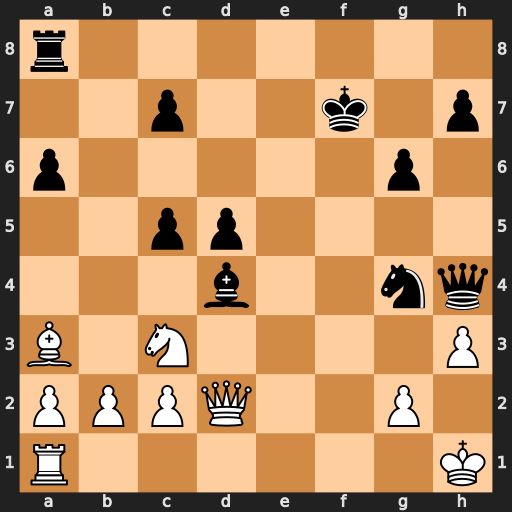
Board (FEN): r7/2p2k1p/p5p1/2pp4/3b2nq/B1N4P/PPPQ2P1/R6K
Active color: w
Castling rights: -
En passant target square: -
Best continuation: Qf4+ Ke6 Qxg4+ Qxg4 hxg4 Bxc3 bxc3